\color{black}

% 定义简便命令
\newcommand{\circled}[1]{\ding{\numexpr171+#1\relax}}

如图，$\triangle ABC$ 与 $\triangle A_1B_1C_1$ 关于点 $O$ 成中心对称，下列说法：
\circled{1} $\angle BAC = \angle B_1A_1C_1$；\circled{2} $AC = A_1C_1$；\circled{3} $OA = OA_1$；\circled{4} $\triangle ABC$ 与 $\triangle A_1B_1C_1$ 的面积相等，其中正确的有（ \quad ）

A. 1 个 \hspace{2cm} B. 2 个 \hspace{2cm} C. 3 个 \hspace{2cm} D. 4 个
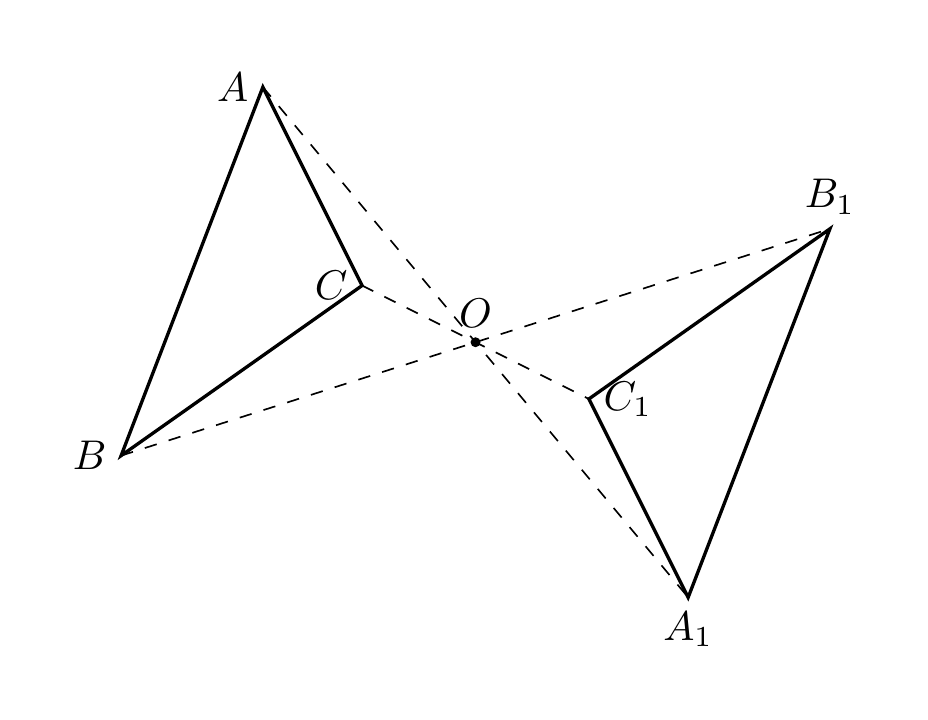
【解答】
【答案】D

【分析】本题考查中心对称，根据“成中心对称的两个图形全等，对称点到对称中心的距离相等”即可判断.

【详解】解：$\because \triangle ABC$ 与 $\triangle A_1B_1C_1$ 关于点 $O$ 成中心对称，\\
$\therefore \triangle ABC \cong \triangle A_1B_1C_1$，\\
$\therefore \angle BAC = \angle B_1A_1C_1$，$AC = A_1C_1$，$\triangle ABC$ 与 $\triangle A_1B_1C_1$ 的面积相等，\\
故\textcircled{1}\textcircled{2}\textcircled{4}正确；\\
$\because$ 对称点到对称中心的距离相等，\\
$\therefore OA = OA_1$，\\
故\textcircled{3}正确；\\
综上可知，正确的有 4 个，\\
故选 D.